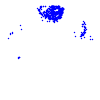
Particle: electron